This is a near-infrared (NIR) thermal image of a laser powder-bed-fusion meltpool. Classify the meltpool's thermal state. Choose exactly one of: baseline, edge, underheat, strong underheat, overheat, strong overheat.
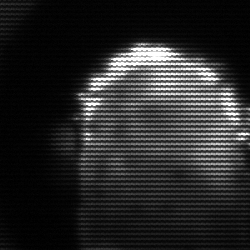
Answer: baseline